Interaction volume radius: 5 \u00c5
Interaction volume height: 10 \u00c5
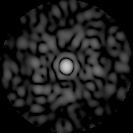
Disorder parameter: 0.856